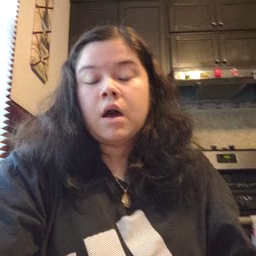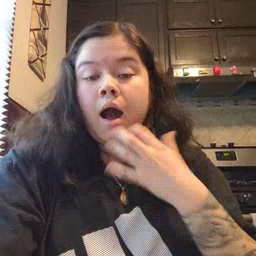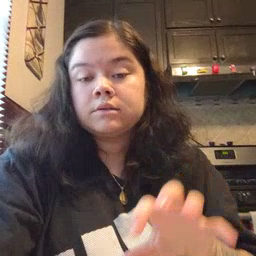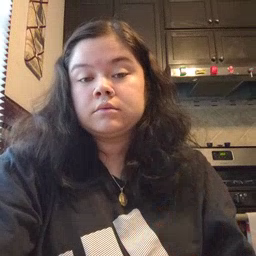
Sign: hot